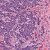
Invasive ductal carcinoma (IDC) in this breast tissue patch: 1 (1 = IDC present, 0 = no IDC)